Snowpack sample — Buffalo Mountain, Silverthorne, Colorado, USA (2/22/26, 2:02 PM MST)
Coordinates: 39.622, -106.113
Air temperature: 33 °F
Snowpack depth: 63 cm
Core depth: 50 cm
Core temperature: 28.4 °F
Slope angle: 11°, slope face: 116°
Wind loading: low
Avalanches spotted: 0
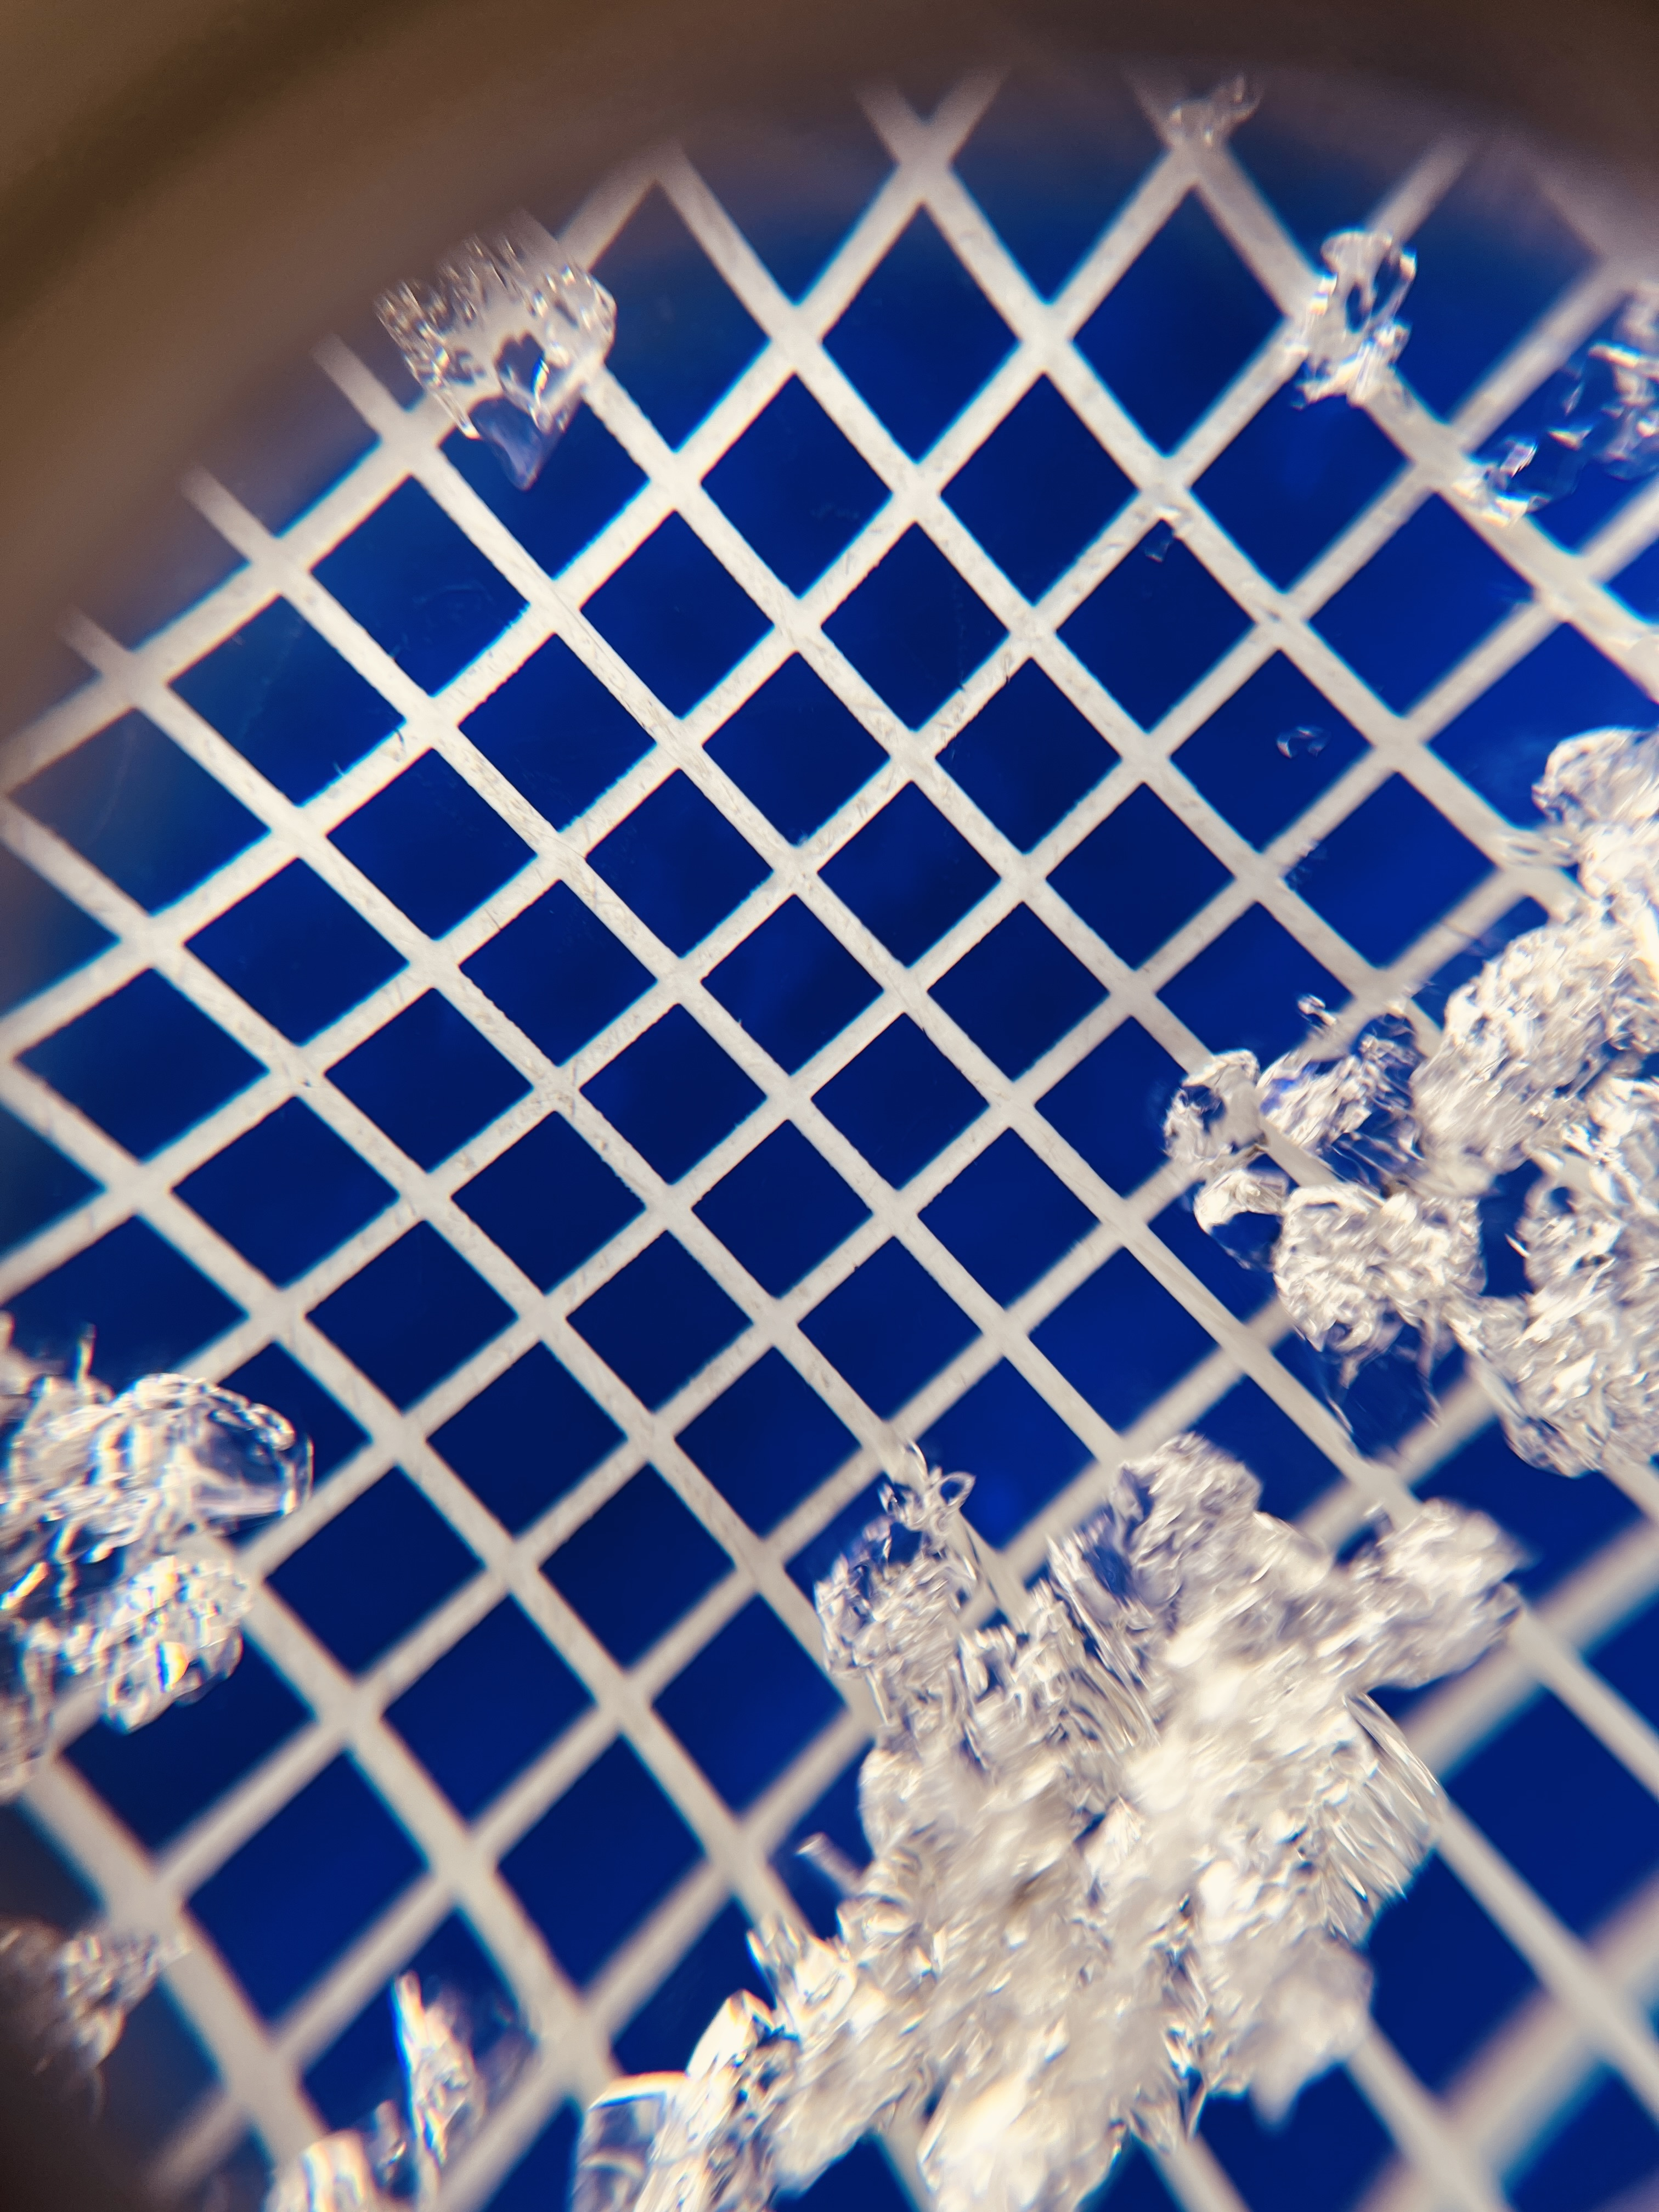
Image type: magnified_profile
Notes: In a firebreak similar to site 1, minimal wind loading with no spotted avalanches (not many faces in view though)